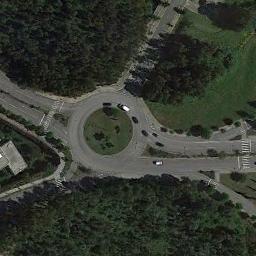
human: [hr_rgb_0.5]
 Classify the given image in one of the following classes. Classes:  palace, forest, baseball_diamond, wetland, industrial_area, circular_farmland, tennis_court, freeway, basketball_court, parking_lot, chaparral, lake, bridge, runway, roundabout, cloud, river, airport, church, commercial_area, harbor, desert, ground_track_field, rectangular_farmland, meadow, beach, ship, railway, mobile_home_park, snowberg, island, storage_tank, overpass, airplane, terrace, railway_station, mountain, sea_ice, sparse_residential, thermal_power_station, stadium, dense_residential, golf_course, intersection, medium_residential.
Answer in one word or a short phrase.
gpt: roundabout